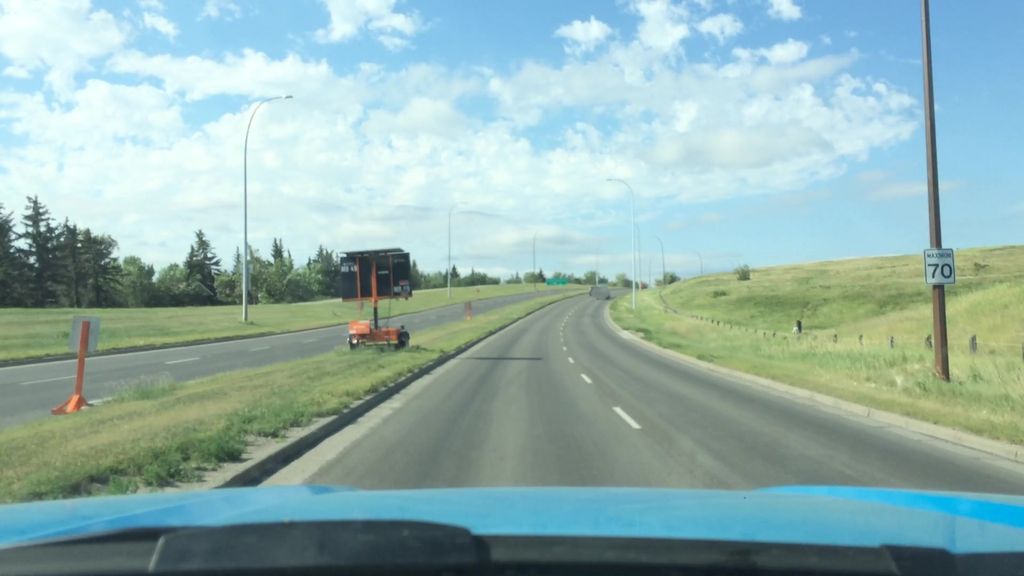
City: calgary